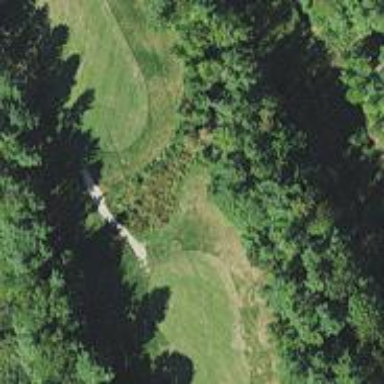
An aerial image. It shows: Service road designated as golf cart path.